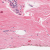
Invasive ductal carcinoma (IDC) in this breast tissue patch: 0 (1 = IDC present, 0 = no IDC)